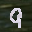
Label: 9